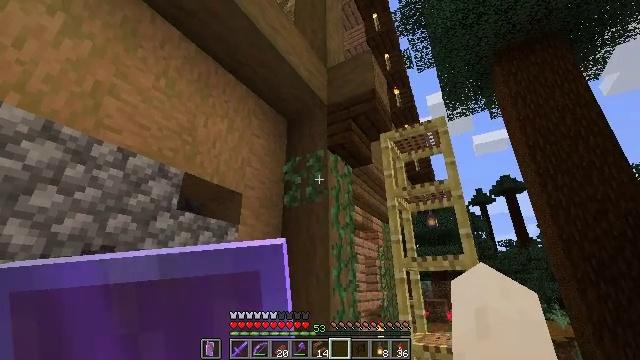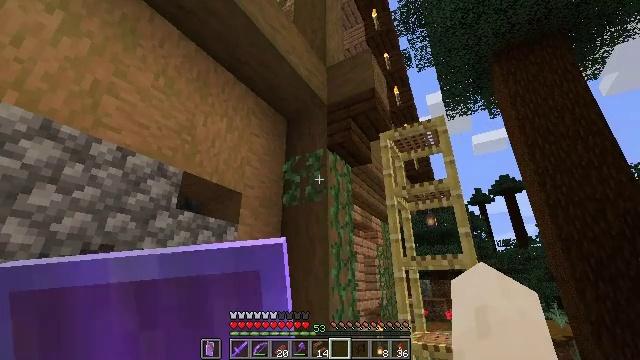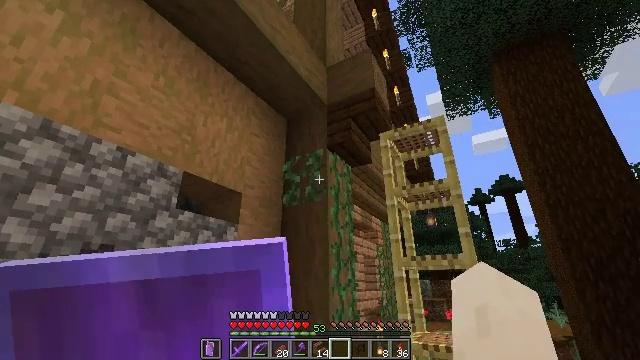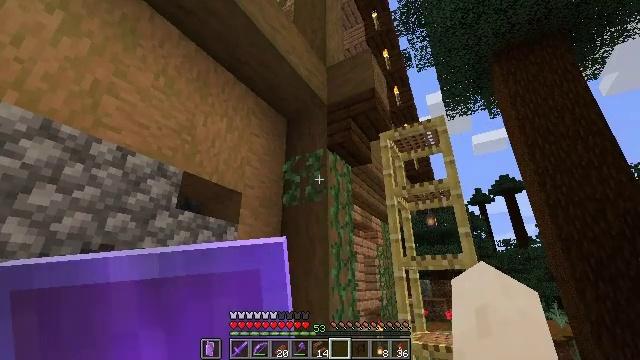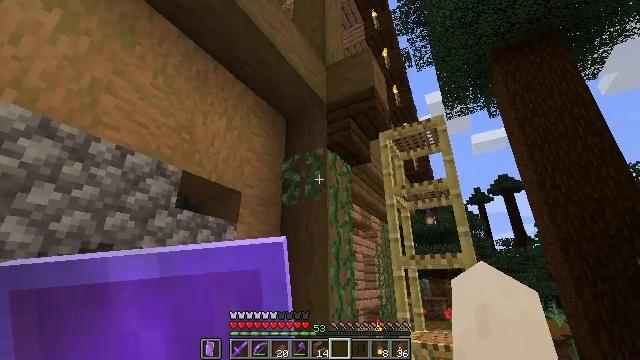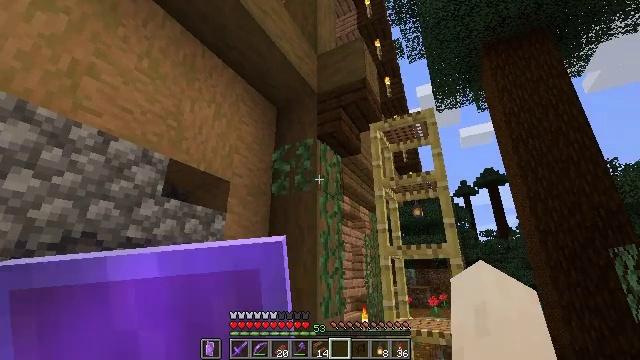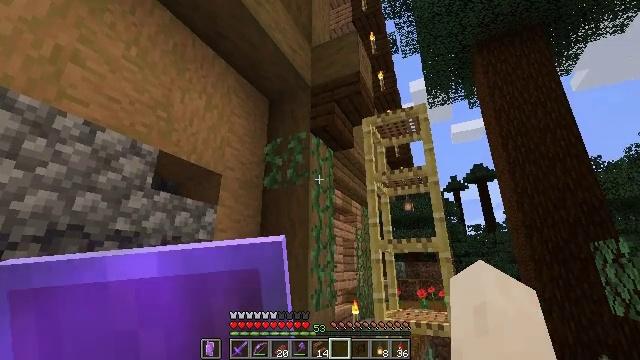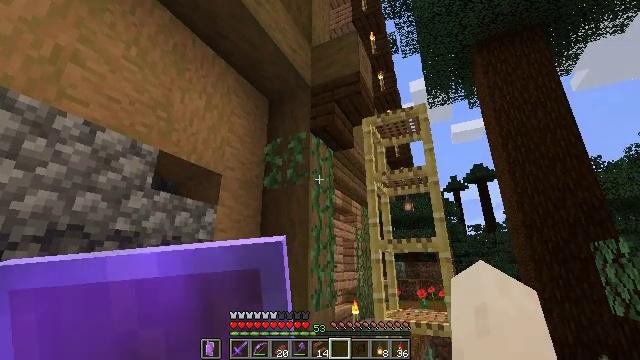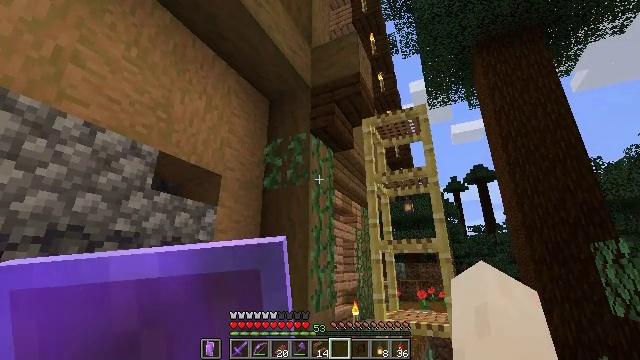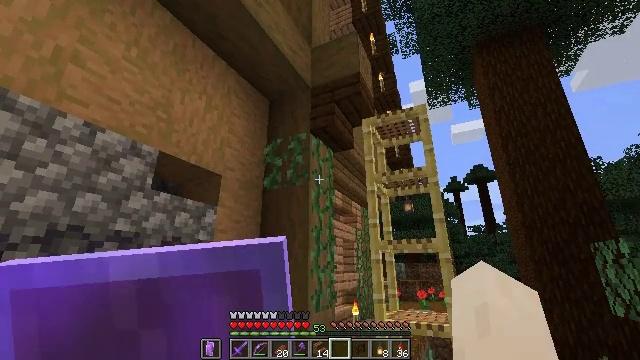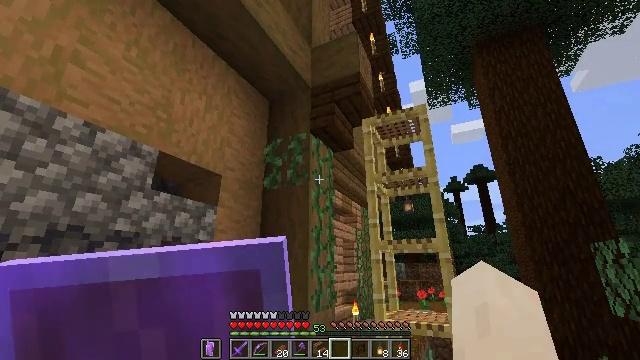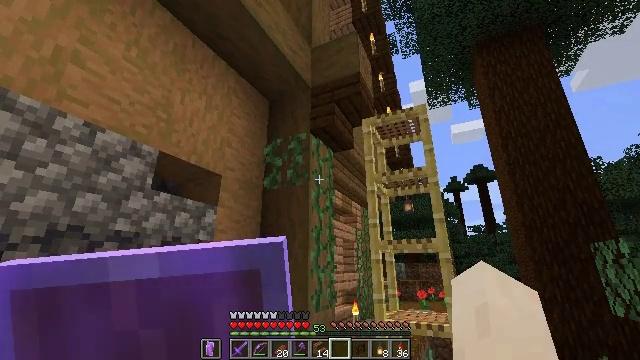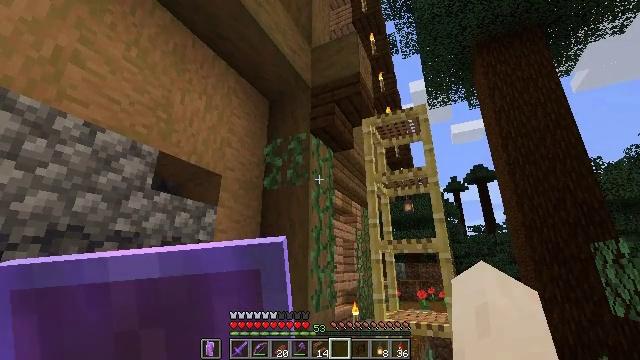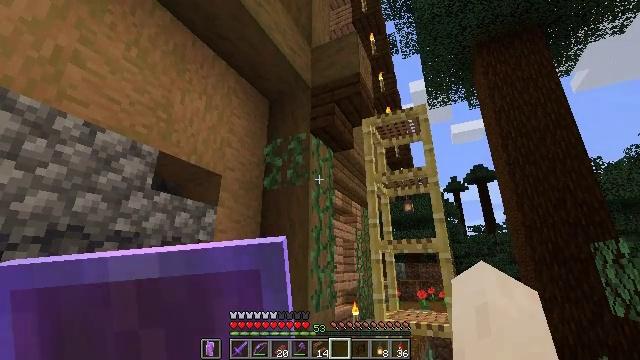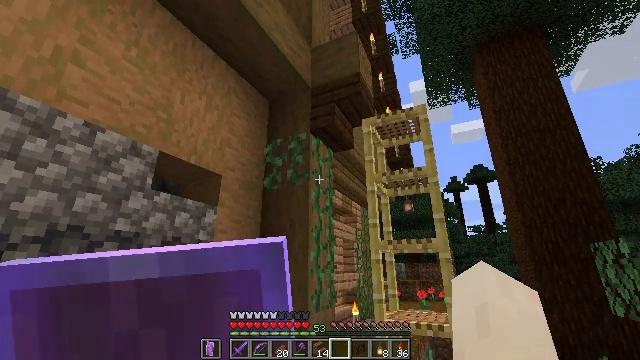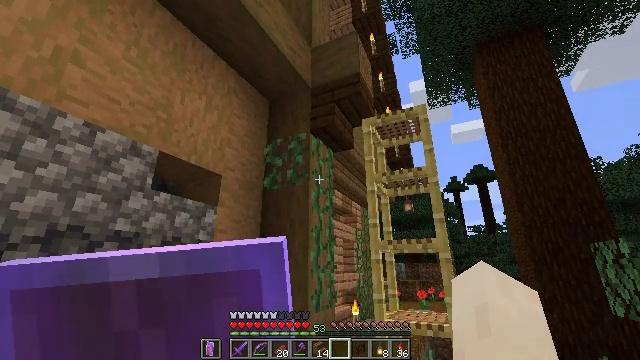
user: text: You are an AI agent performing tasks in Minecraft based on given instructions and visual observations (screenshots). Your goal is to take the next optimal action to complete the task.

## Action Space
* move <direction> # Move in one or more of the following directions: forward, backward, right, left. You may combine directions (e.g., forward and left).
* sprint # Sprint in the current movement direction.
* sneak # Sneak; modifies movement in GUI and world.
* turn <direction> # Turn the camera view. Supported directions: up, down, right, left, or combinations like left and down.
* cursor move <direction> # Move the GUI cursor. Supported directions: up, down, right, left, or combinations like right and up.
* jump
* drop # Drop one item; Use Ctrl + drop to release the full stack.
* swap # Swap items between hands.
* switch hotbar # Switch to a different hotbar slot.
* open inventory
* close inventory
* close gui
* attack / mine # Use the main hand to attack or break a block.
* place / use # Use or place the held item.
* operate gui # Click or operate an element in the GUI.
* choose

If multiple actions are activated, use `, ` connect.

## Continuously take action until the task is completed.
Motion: motion action
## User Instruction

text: Collect vines by mining them.
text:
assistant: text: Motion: no_op
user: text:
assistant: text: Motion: no_op
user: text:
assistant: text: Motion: no_op
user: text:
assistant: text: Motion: no_op
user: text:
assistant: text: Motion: turn right and down
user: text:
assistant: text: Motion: turn right and down
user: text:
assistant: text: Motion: no_op
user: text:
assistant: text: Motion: no_op
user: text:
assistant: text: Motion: no_op
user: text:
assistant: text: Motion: no_op
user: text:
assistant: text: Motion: no_op
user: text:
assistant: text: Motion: no_op
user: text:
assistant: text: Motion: no_op
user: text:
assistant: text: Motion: no_op
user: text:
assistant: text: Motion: no_op
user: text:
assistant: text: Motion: no_op
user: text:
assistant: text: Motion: no_op
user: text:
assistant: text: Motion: no_op
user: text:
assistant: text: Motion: no_op
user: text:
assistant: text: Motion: no_op
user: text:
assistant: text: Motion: no_op
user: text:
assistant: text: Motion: no_op
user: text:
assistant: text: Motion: move forward, turn right and down
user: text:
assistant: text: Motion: move forward, turn right and down
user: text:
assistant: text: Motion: move forward, turn right and down
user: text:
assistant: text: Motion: move forward
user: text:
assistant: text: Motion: move forward
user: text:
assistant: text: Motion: move forward
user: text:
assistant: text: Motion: move forward
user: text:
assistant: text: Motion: move forward